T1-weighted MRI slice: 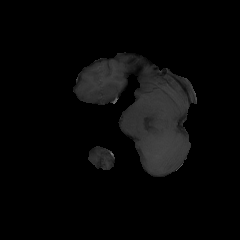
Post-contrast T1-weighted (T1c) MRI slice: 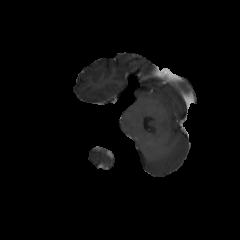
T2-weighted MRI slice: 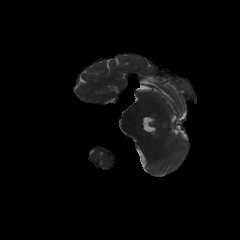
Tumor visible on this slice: no